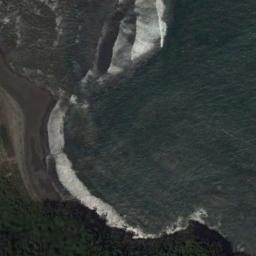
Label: beach